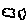
Label: cloud